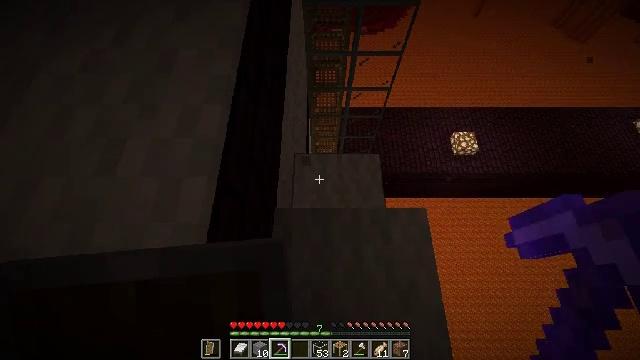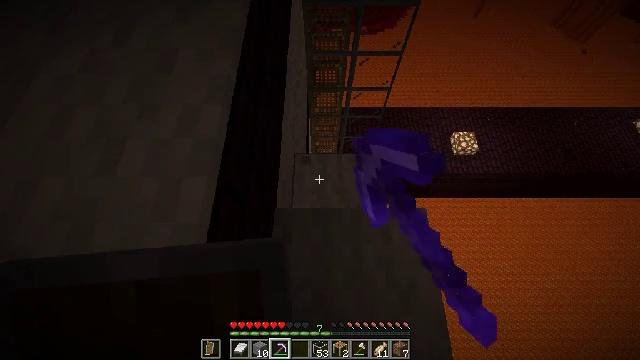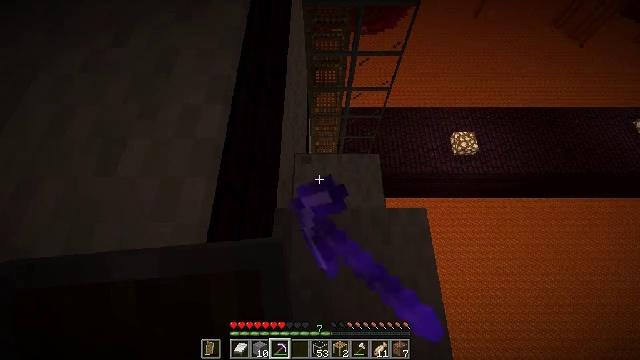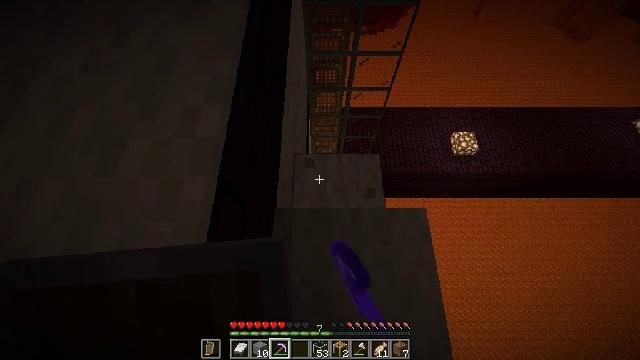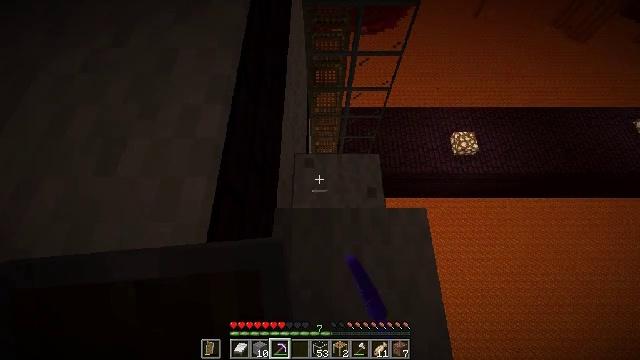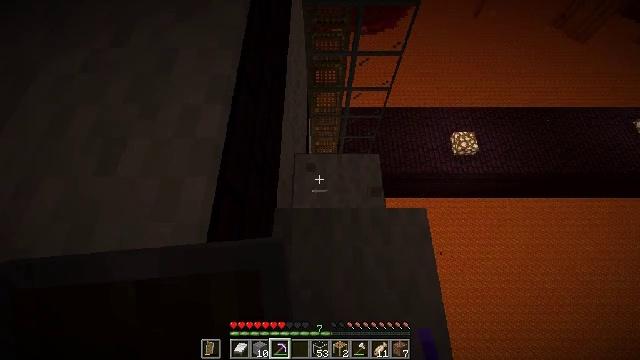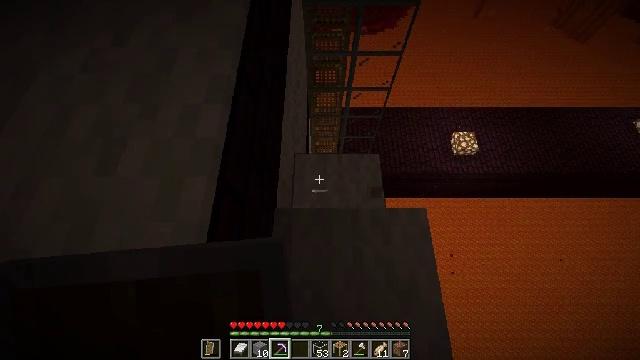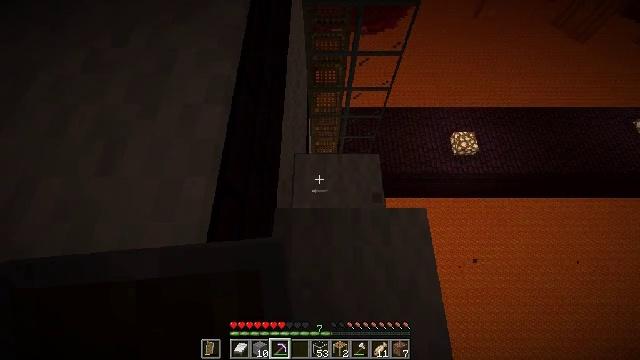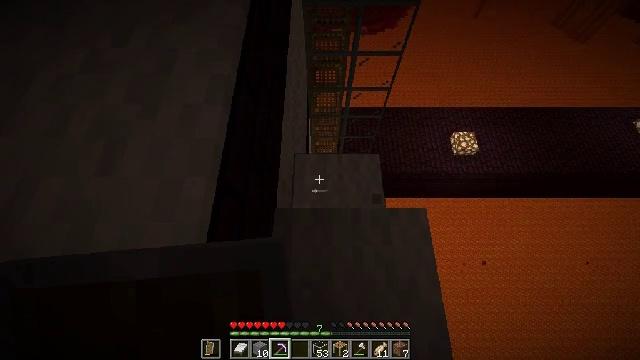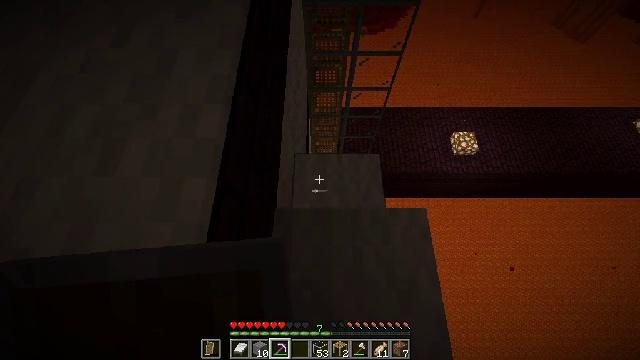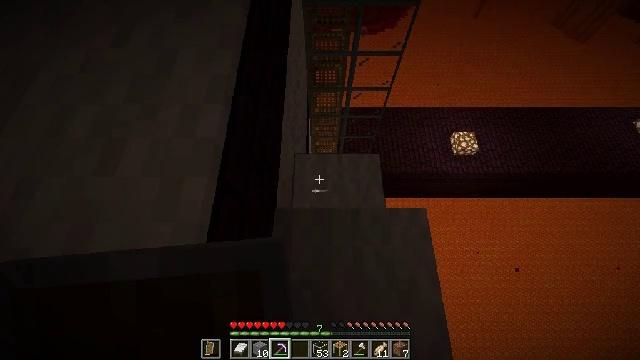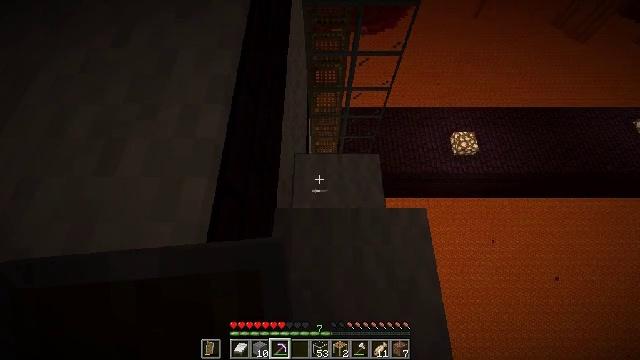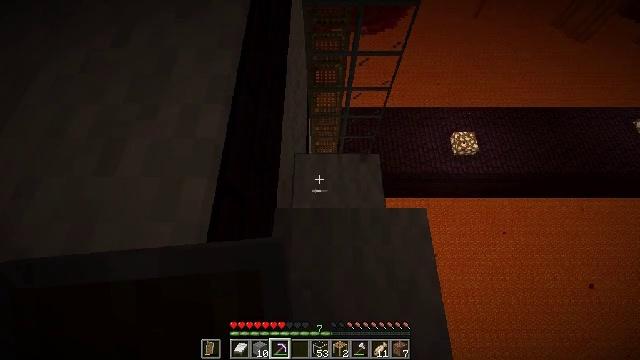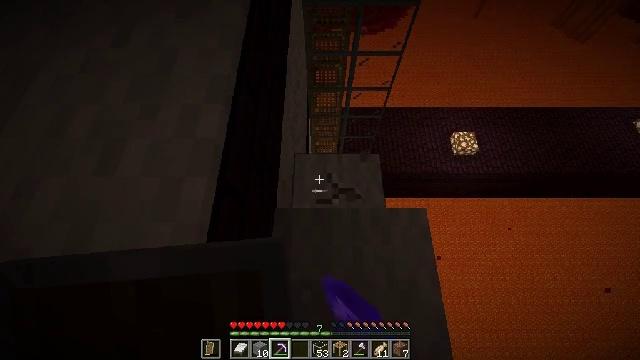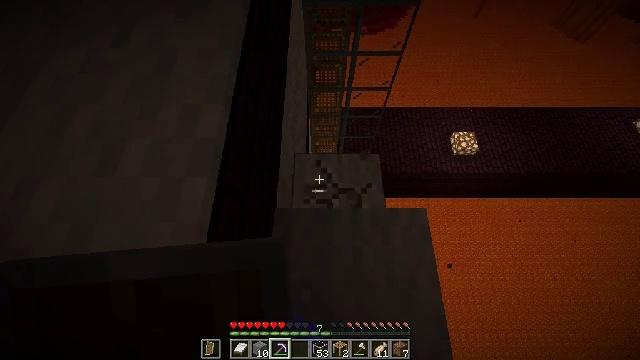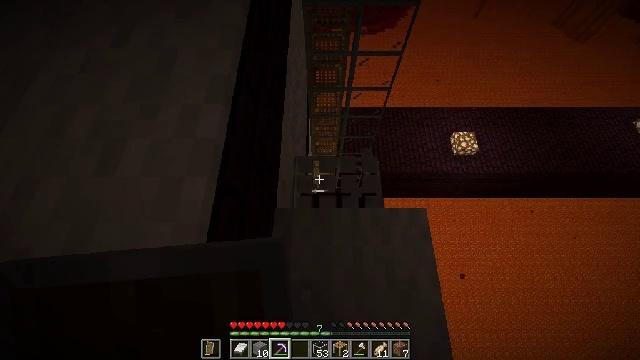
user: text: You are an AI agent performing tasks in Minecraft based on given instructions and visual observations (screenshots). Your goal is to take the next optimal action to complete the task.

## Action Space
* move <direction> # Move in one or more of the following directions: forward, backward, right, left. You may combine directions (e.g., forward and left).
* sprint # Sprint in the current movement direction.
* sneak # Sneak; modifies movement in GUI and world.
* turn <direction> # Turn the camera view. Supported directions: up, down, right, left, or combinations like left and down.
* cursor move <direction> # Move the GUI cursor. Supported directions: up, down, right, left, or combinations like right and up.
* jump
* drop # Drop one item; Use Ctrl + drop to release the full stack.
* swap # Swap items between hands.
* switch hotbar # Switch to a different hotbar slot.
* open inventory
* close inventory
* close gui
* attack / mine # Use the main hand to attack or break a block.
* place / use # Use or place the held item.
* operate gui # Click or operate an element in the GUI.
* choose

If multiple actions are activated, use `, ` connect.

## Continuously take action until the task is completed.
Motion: motion action
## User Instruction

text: Pick up the white carpet.
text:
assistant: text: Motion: attack / mine
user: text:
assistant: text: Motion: attack / mine
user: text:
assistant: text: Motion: attack / mine
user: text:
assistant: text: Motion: no_op
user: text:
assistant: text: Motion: no_op
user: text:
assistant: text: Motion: no_op
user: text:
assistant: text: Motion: no_op
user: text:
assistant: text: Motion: no_op
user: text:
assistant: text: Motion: no_op
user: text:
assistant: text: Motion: no_op
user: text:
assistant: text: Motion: no_op
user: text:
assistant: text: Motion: attack / mine
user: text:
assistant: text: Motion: attack / mine
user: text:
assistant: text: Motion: attack / mine
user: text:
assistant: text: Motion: attack / mine
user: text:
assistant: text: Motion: attack / mine
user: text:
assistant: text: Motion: attack / mine
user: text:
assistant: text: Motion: attack / mine
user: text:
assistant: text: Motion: attack / mine
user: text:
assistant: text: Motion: attack / mine